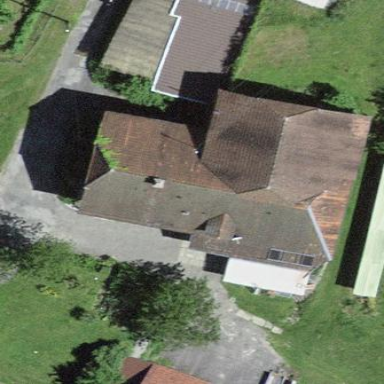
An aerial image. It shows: Farm building.